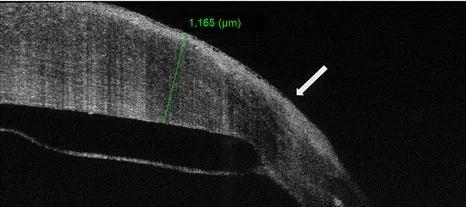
Preoperative anterior segment optical coherence tomography (AS-OCT) of left eye. It demonstrates explicitly the Descemet membrane detachment, the overlying corneal graft oedema and graft thickness measurement (1165 mum). White arrow points towards the area of corneal thinning.
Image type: ophthalmic_imaging (oct)